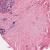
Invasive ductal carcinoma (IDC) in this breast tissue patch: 0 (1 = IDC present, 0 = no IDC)